Question: I need to display the first line of each row (column(F) in this case) in a readable format in order ensure I am working on the correct row.
The image below shows what happens when I change the row height. In this case the post_content column becomes unreadable. I have other columns with the same issue.
The data is read from other workbooks and sheets through VBA.
I have tried the statement below without any affect:
Worksheets("Sheet1").Range("F2").WrapText = True
I have been searching on "word Wrap" and "Row Height" and cannot find a solution.
Your input is very welcome, Thanks, CraigM

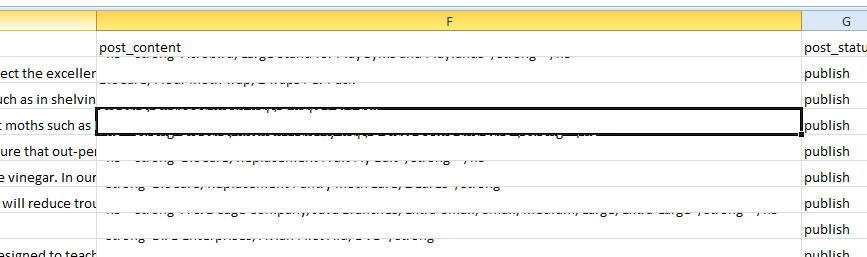
Answer: Looks like the cell content is middle-aligned in the vertical direction. In addition to wrapping the text in the cell, set it to be top-aligned
'''
With Worksheets("Sheet1").Range("F2")
.HorizontalAlignment = xlGeneral
.VerticalAlignment = xlTop
.WrapText = True
End With
'''
You can find the command in the Alignment group of the Home ribbon and use the macro recorder to see what code it requires: